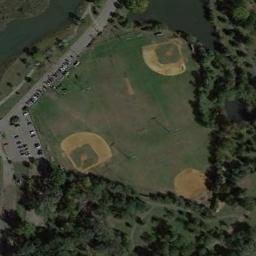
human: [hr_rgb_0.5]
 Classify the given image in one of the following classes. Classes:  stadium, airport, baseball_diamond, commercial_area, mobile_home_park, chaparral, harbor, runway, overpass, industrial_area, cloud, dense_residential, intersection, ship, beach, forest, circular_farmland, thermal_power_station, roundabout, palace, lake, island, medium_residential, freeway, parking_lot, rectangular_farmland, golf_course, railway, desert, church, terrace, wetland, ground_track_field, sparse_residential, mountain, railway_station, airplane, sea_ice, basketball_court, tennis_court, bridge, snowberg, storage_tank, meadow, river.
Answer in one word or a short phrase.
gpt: baseball_diamond